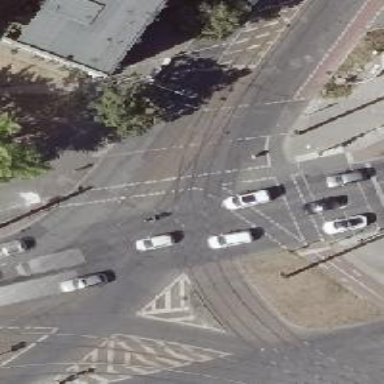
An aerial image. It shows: Tram level crossing on railway.